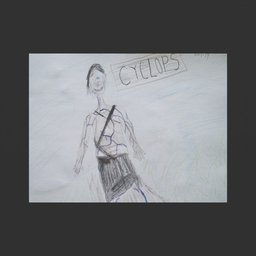
Label: decoration